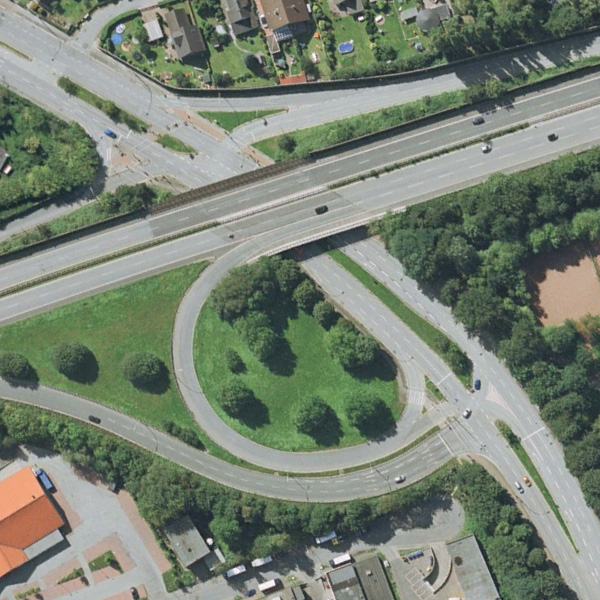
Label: Viaduct